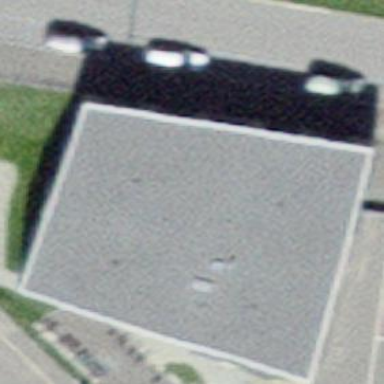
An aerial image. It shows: School building.